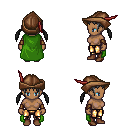
a pixel art fantasy rpg character, female body template, human, dark skin, green cape, gold greaves, gray twin-tailed hairstyle, leather cap, cloth bracers, brown shoes, four views (front, back, left, right), 2x2 character sprite sheet, small pixel art, hard edges, no anti-aliasing